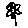
Label: flower